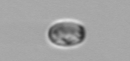
Label: Thalassiosira